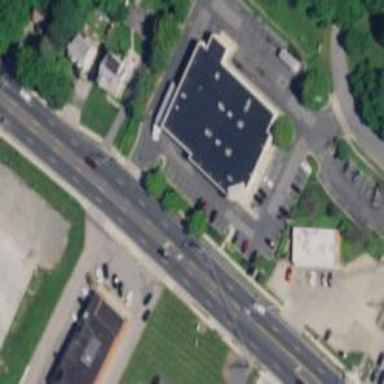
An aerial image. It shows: Pharmacy providing healthcare services.